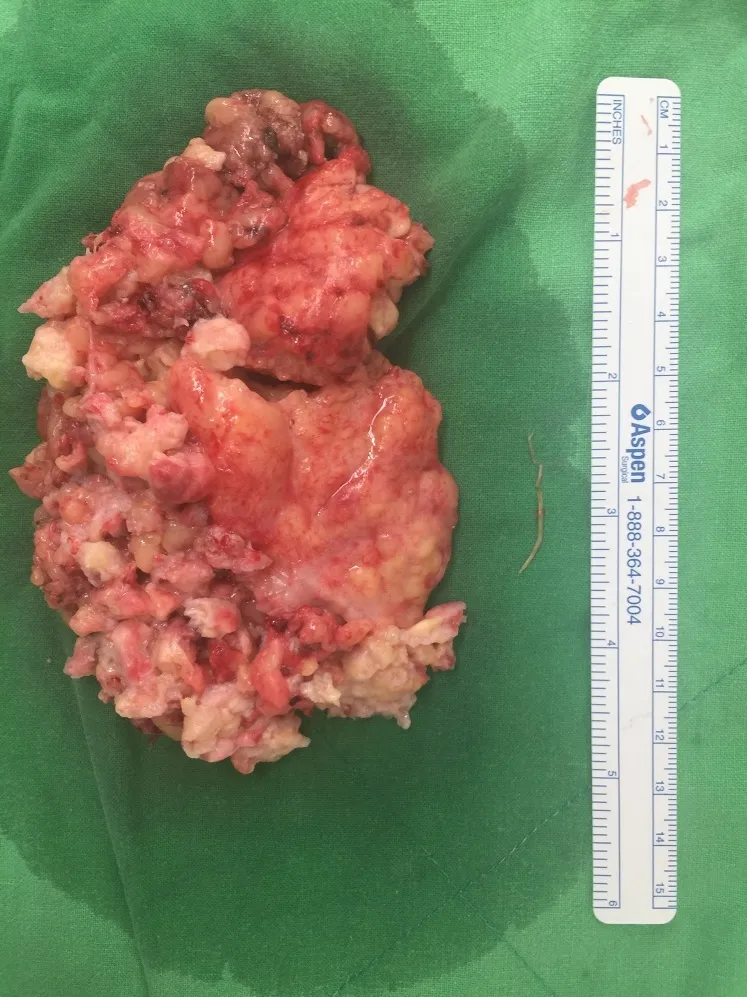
Shrimp leg in the abscess.
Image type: medical_photograph (other_medical_photograph)